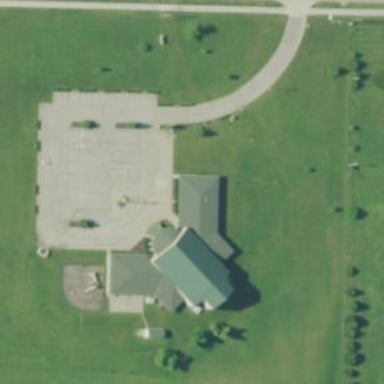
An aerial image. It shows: Beautiful church building.